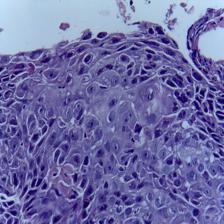
Diagnosis: OSCC